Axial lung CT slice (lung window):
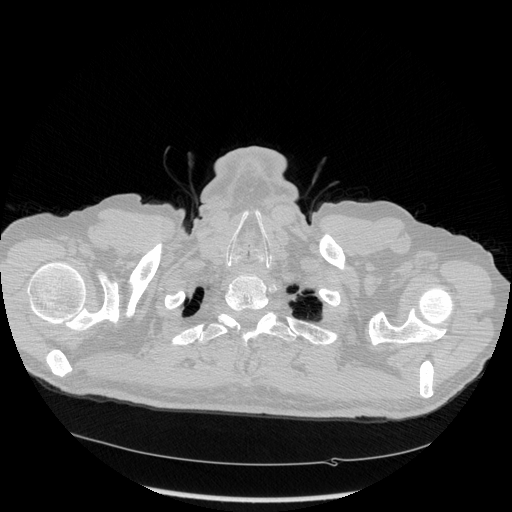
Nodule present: no